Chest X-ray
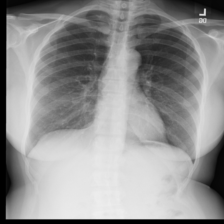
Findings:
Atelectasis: negative
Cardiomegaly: negative
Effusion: negative
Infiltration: negative
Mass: negative
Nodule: negative
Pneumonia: negative
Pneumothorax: negative
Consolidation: negative
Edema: negative
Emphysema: negative
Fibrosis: negative
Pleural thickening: negative
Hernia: negative